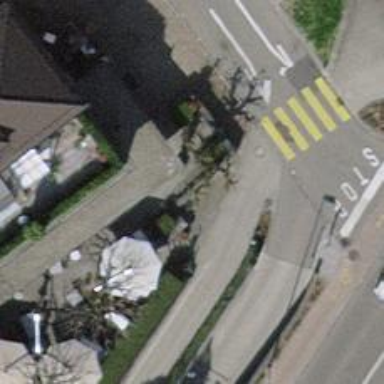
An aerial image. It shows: Bollard.